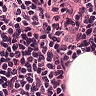
Metastatic tissue present: no